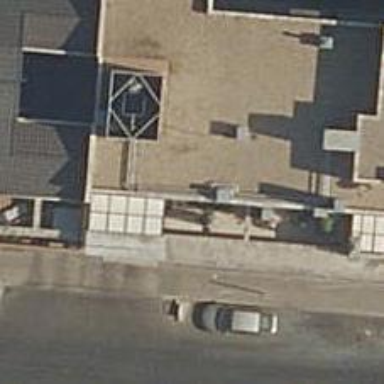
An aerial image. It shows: Restaurant.